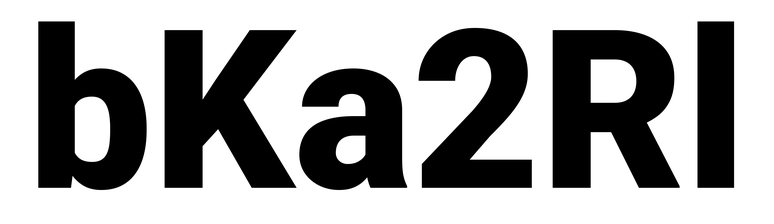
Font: Roboto_Black